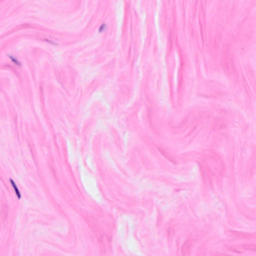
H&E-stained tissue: Breast